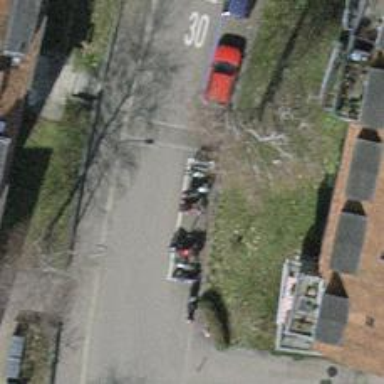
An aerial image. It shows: Motorcycle parking area.